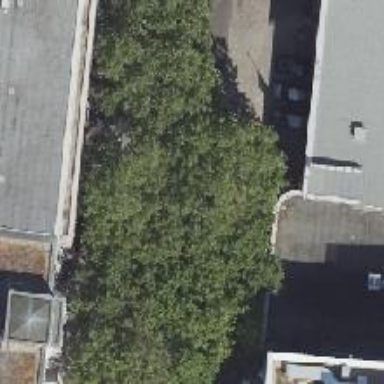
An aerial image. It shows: Deciduous tree with broadleaved leaves.